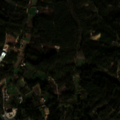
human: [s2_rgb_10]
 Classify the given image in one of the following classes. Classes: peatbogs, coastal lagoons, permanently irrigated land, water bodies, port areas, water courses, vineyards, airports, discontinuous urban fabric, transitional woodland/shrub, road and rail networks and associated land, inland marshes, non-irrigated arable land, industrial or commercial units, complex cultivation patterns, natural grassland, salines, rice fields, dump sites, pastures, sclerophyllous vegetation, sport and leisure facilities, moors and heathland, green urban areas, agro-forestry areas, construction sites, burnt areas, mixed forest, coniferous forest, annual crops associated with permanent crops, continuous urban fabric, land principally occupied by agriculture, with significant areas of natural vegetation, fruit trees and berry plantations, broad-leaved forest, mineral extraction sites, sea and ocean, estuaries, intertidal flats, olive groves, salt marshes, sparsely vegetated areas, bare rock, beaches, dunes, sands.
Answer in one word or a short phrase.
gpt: discontinuous urban fabric, olive groves, land principally occupied by agriculture, with significant areas of natural vegetation, mixed forest, transitional woodland/shrub